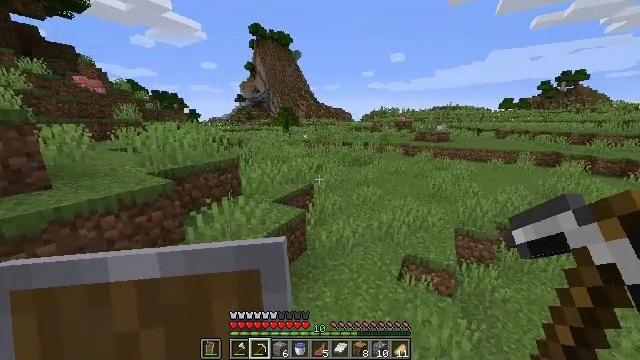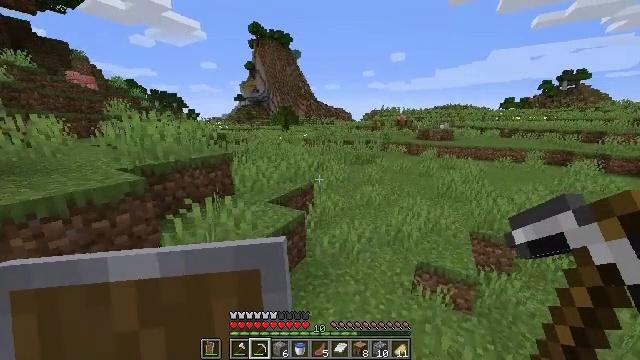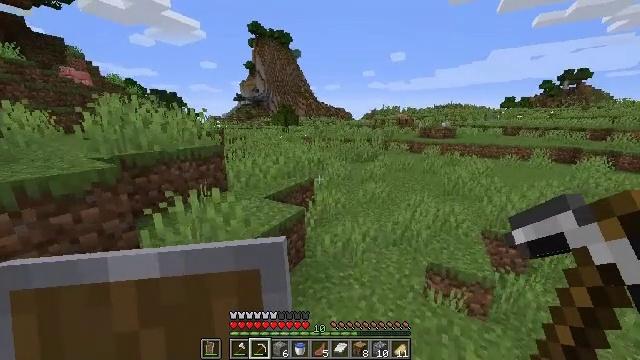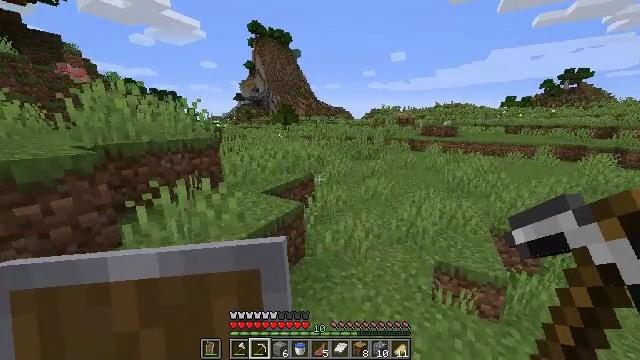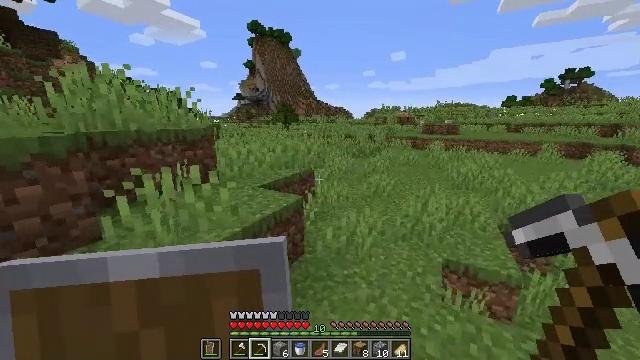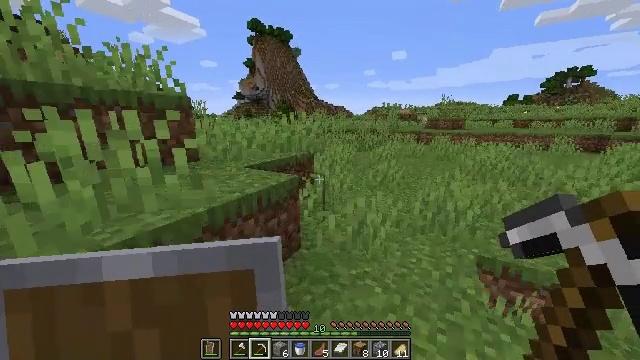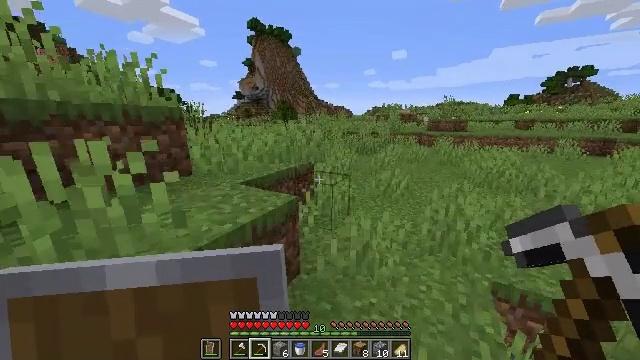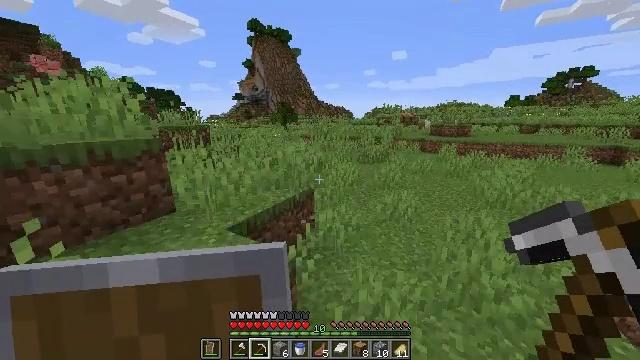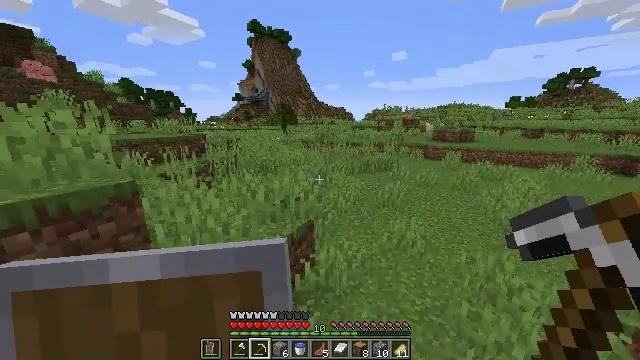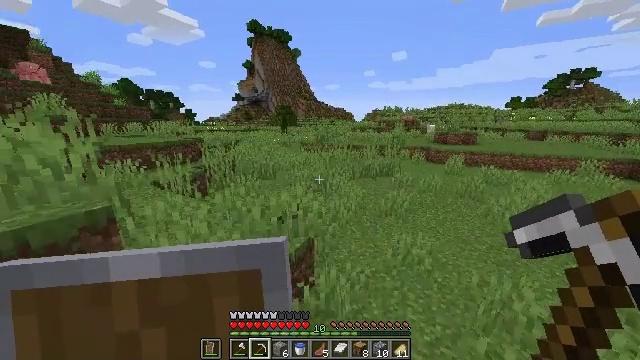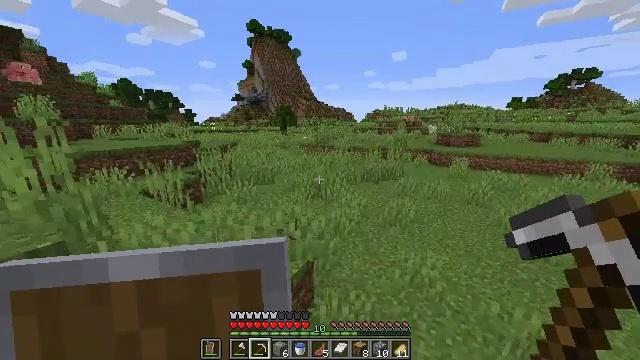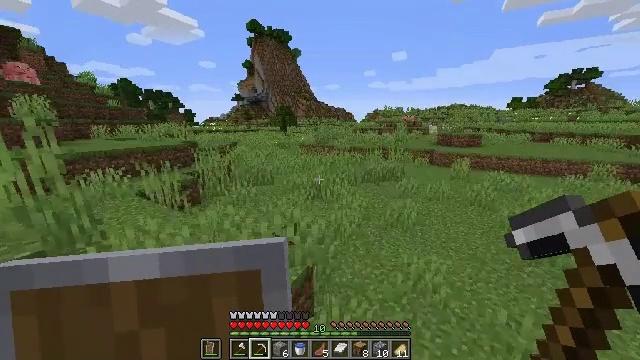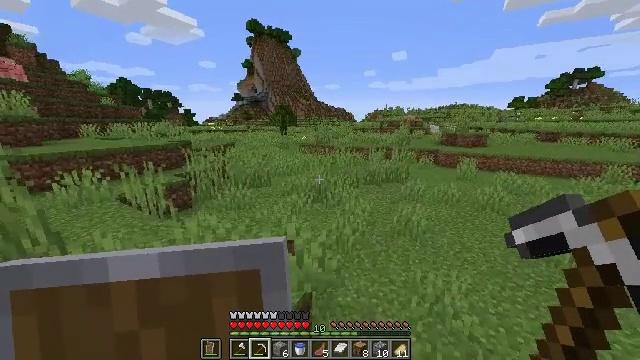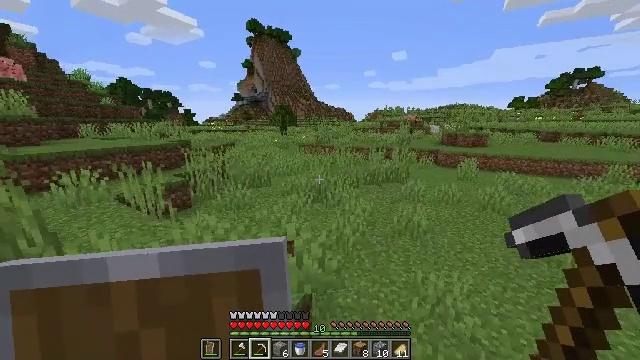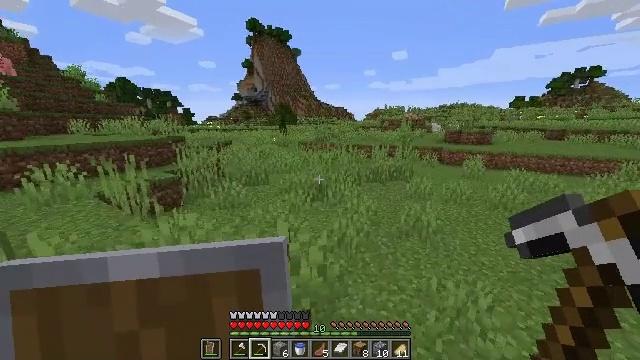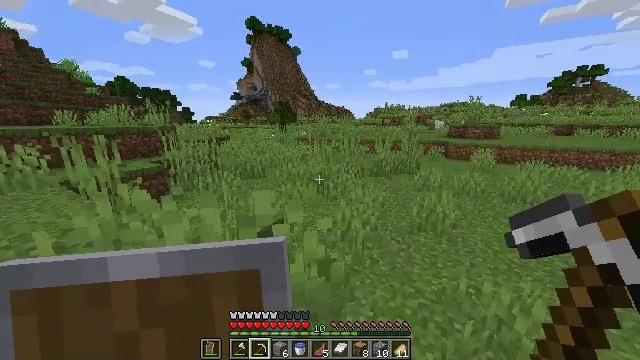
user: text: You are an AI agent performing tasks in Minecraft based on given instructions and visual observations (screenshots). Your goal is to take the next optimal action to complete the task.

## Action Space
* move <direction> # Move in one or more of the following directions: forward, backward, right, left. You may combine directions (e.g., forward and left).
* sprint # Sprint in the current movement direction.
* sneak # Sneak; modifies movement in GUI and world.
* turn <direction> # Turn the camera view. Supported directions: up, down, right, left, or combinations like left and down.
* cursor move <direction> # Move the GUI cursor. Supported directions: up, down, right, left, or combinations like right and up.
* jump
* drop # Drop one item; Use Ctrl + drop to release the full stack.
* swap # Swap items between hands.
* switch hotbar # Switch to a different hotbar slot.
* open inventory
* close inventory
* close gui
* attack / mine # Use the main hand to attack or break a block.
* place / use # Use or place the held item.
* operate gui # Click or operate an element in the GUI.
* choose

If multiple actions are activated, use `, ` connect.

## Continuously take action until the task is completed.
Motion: motion action
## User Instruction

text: Remove iron ore from the inventory.
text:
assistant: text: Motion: move forward, sprint, jump
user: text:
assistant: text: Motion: move forward, sprint, jump
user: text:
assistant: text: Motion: move forward, sprint, jump
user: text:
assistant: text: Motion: move forward, sprint, jump
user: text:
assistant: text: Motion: move forward, sprint, jump
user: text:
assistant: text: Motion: move forward, sprint, jump
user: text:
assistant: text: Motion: move forward, sprint, jump
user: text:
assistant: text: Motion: move forward, sprint, jump
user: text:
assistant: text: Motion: move forward, sprint, jump
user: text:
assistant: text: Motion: move forward, sprint, jump
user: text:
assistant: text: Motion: move forward, sprint, jump
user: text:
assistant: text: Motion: move forward, sprint, jump
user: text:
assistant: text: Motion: move forward, sprint, jump
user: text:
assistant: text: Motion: move forward, sprint, jump
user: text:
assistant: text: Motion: move forward, sprint, jump
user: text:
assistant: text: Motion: move forward, sprint, jump
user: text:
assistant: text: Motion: move forward, sprint, jump
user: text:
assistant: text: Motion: move forward, sprint, jump
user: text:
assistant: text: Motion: move forward, sprint, jump
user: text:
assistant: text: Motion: move forward, sprint, jump
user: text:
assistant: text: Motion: move forward, sprint, jump
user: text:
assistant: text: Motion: move forward, sprint, jump
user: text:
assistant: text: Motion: move forward, sprint, jump
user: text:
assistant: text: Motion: move forward, sprint, jump
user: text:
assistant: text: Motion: move forward, sprint, turn left, jump
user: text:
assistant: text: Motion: move forward, sprint, turn left, jump
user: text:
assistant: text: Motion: move forward, sprint, turn left, jump
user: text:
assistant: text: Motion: move forward, sprint, jump
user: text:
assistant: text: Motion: move forward, sprint, jump
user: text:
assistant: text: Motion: move forward, sprint, jump